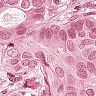
Metastatic tissue present: yes